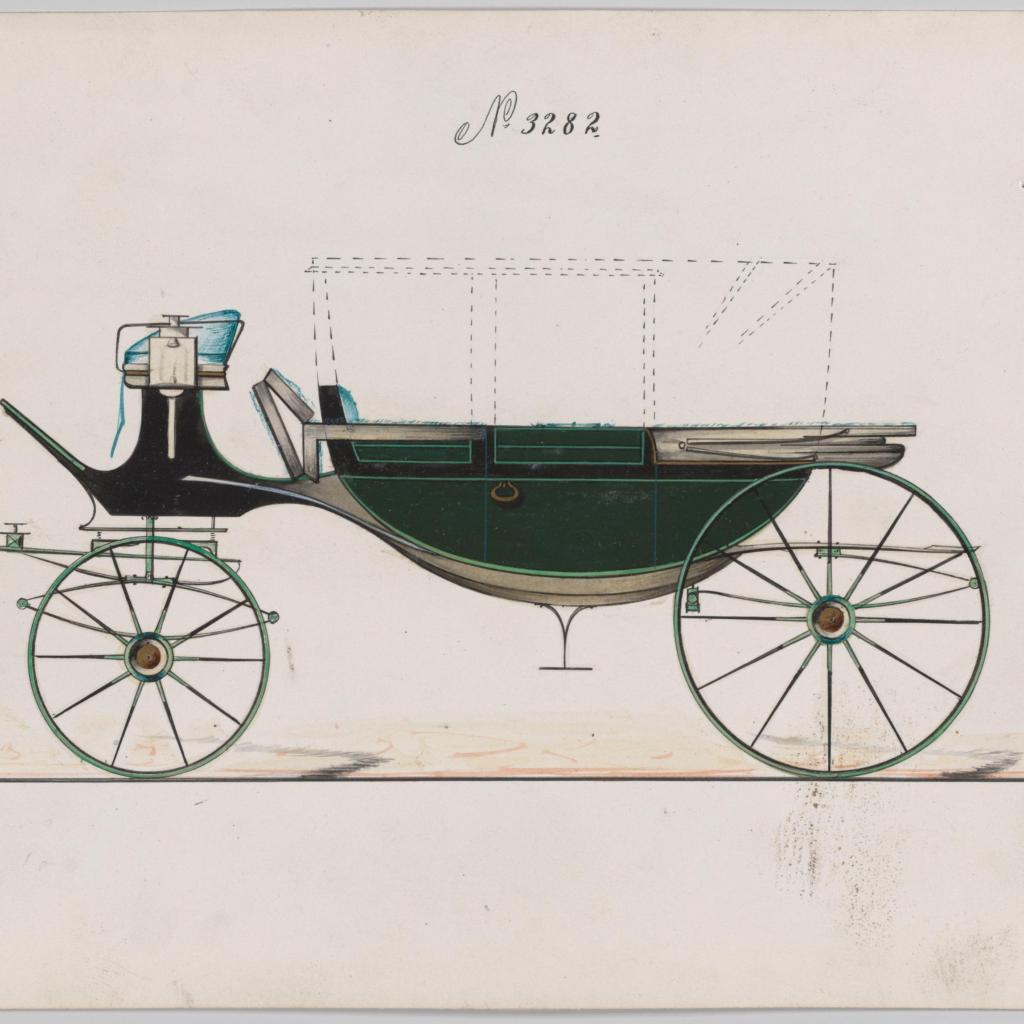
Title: Design for Landau, No. 3282
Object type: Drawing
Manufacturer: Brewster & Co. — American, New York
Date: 1876
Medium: Pen and black ink, watercolor and gouache with gum arabic
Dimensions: sheet: 6 1/4 x 9 1/4 in. (15.9 x 23.5 cm)
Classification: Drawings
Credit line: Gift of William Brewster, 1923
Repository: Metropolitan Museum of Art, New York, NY